【题型】解答题　【知识点】解析几何　【难度】hard
如图 1，曲线 \(\Gamma\) 是 \(\dfrac{x^2}{4} + \dfrac{y^2}{b^2} = 1(y \ge 0)\) 与 \(\dfrac{y^2}{b^2} - \dfrac{x^2}{4} = 1(y \ge 0)\) 组合的.

\vspace{0.5em}

(1) \(\dfrac{x^2}{4} + \dfrac{y^2}{b^2} = 1(y \ge 0)\) 过点 \(\left(-1, \dfrac{3}{2}\right)\)，求 \(\dfrac{y^2}{b^2} - \dfrac{x^2}{4} = 1(y \ge 0)\) 的渐近线方程;

\vspace{0.5em}

(2) 若 \(b = \sqrt{2}\)，设 \(T(0,t)\)，\(t \in \left[-\dfrac{\sqrt{2}}{2}, 3\sqrt{2}\right]\)，曲线 \(\Gamma\) 上找一个点 \(Q\)，使得 \(|\overrightarrow{TQ}|\) 达到最小;

\vspace{0.5em}

(3) 若 \(b = 1\)，如图 2，存在过点 \(P(0,1)\) 的两条直线 \(l_1, l_2\) 与曲线 \(\Gamma\) 的交点分别是点 \(A\)、点\(M\)、点 \(B\)、点 \(N\)，点 \(A\) 在第二象限，点 \(M\) 在第一象限. 是否存在非零实数 \(\lambda\) 使得 \(\overrightarrow{MN} = \lambda \overrightarrow{AB}\) 成立，请说明理由.

\vspace{1em}
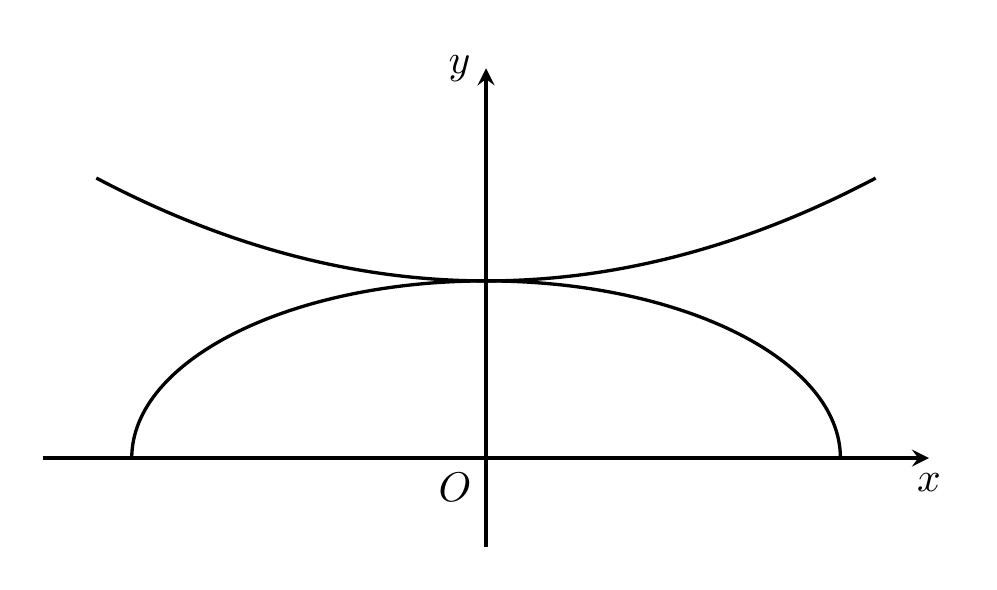
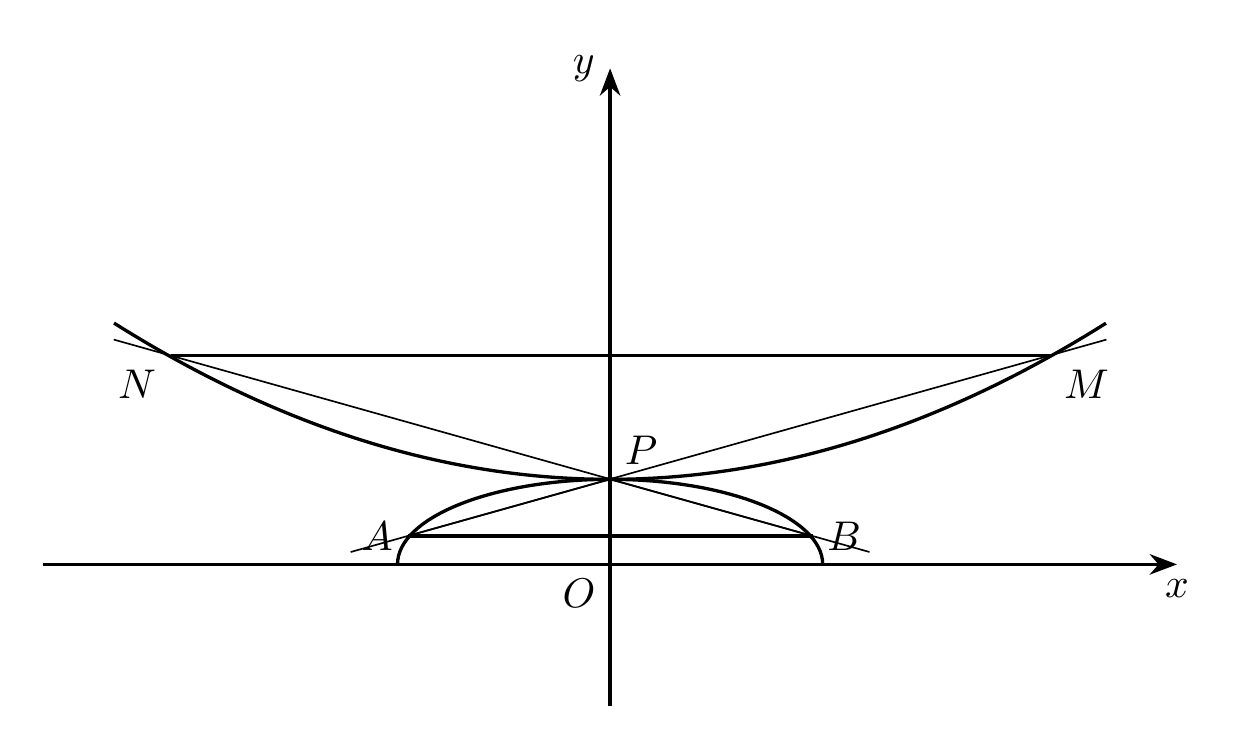
【解答】
\textbf{【答案】}
(1) \(y = \pm \dfrac{\sqrt{3}}{2}x\)

(2) \(Q\left(0, \sqrt{2}\right)\)

(3) 答案见解析，理由见解析

\vspace{1em}

\textbf{【分析】}
(1) 将点 \(\left(-1, \dfrac{3}{2}\right)\) 代入 \(\dfrac{x^2}{4} + \dfrac{y^2}{b^2} = 1\) 即可求出 \(b^2\)，再计算渐近线即可;

(2) 分 \(t \in \left[-\dfrac{\sqrt{2}}{2}, \sqrt{2}\right]\) 和 \(t \in \left(\sqrt{2}, 3\sqrt{2}\right]\) 两种情况，设点 \(Q\) 坐标，利用消元法将问题转化为求一元二次函数在区间上的最小值问题;

(3) 设直线 \(l_1\) 和直线 \(l_2\) 的方程，联立方程组求四个点的坐标，再化简 \(k_{AB} = k_{MN}\) 即可.

\vspace{1em}

\textbf{【详解】}

(1) 将点 \(\left(-1, \dfrac{3}{2}\right)\) 代入 \(\dfrac{x^2}{4} + \dfrac{y^2}{b^2} = 1\)，得 \(\dfrac{1}{4} + \dfrac{9}{4b^2} = 1\)，得 \(b^2 = 3\)，

所以 \(\dfrac{y^2}{3} - \dfrac{x^2}{4} = 1(y \ge 0)\)，渐近线方程：\(y = \pm \dfrac{\sqrt{3}}{2}x\).

\vspace{1em}

(2) 因 \(b = \sqrt{2}\)，则 \(\dfrac{x^2}{4} + \dfrac{y^2}{2} = 1(y \ge 0)\)，\(\dfrac{y^2}{2} - \dfrac{x^2}{4} = 1(y \ge 0)\)，

\textcircled{1}  当 \(t \in \left[-\dfrac{\sqrt{2}}{2}, \sqrt{2}\right]\) 时，\(|\overrightarrow{QT}|\) 取到最小值时，点 \(Q\) 一定在 \(\dfrac{x^2}{4} + \dfrac{y^2}{2} = 1(y \ge 0)\) 上，

设点 \(Q(x,y)\)，则 \(x^2 = 4\left(1 - \dfrac{y^2}{2}\right)(0 \le y \le \sqrt{2})\)，

则
\[
|\overrightarrow{TQ}| = \sqrt{x^2 + (y - t)^2} = \sqrt{4 - 2y^2 + y^2 - 2ty + t^2} = \sqrt{-(y + t)^2 + 4 + 2t^2}\ (0 \le y \le \sqrt{2}),
\]

当 \(t = -\dfrac{\sqrt{2}}{2}\) 时，则 \(y = 0\) 或 \(\sqrt{2}\) 时，\(|\overrightarrow{QT}|\) 取最小值 \(\dfrac{3\sqrt{2}}{2}\)，此时 \(Q(\pm 2, 0)\) 或 \(Q(0, \sqrt{2})\)，

当 \(-\dfrac{\sqrt{2}}{2} < t \le \sqrt{2}\) 时，当 \(y = \sqrt{2}\) 时，\(|\overrightarrow{QT}|\) 取最小值 \(\sqrt{2} - t\)，此时 \(Q(0, \sqrt{2})\);

\textcircled{2} 当 \(t \in \left(\sqrt{2}, 3\sqrt{2}\right]\) 时，\(|\overrightarrow{QT}|\) 取到最小值时，点 \(Q\) 一定在 \(\dfrac{y^2}{2} - \dfrac{x^2}{4} = 1(y \ge 0)\) 上，

设点 \(Q(x,y)\)，则 \(x^2 = 4\left(\dfrac{y^2}{2} - 1\right)(y \ge \sqrt{2})\)，

则
\[
|\overrightarrow{TQ}| = \sqrt{2y^2 - 4 + y^2 - 2ty + t^2} = \sqrt{3\left(y - \dfrac{t}{3}\right)^2 + \dfrac{2}{3}t^2 - 4}\ (y \ge \sqrt{2}),
\]

因 \(\sqrt{2} < t \le 3\sqrt{2}\)，则 \(\dfrac{\sqrt{2}}{3} < \dfrac{t}{3} \le \sqrt{2}\)，

故当 \(y = \sqrt{2}\) 时，\(|\overrightarrow{TQ}|\) 取最小值 \(t - \sqrt{2}\)，此时 \(Q(0, \sqrt{2})\).

综上可知，曲线 \(\Gamma\) 上存在点 \(Q(0, \sqrt{2})\)，使得 \(|\overrightarrow{TQ}|\) 达到最小.

\vspace{1em}

(3) 设 \(l_1: y = k_1x + 1\)，\(l_2: y = k_2x + 1\)，

设 \(A(x_1, y_1), B(x_2, y_2), M(x_3, y_3), N(x_4, y_4)\)，

由
\[
\begin{cases}
y = k_1x + 1 \\
\dfrac{x^2}{4} + y^2 = 1
\end{cases}
\]
得 \(x_1 = \dfrac{-8k_1}{4k_1^2 + 1}\left(0 < k_1 < \dfrac{1}{2}\right)\)，则 \(A\left(\dfrac{-8k_1}{4k_1^2 + 1}, \dfrac{-4k_1^2 + 1}{4k_1^2 + 1}\right)\)，

由
\[
\begin{cases}
y = k_2x + 1 \\
\dfrac{x^2}{4} + y^2 = 1
\end{cases}
\]
得 \(x_2 = \dfrac{-8k_2}{4k_2^2 + 1}\left(-\dfrac{1}{2} < k_2 < 0\right)\)，则 \(B\left(\dfrac{-8k_2}{4k_2^2 + 1}, \dfrac{-4k_2^2 + 1}{4k_2^2 + 1}\right)\)，

由
\[
\begin{cases}
y = k_1x + 1 \\
y^2 - \dfrac{x^2}{4} = 1
\end{cases}
\]
得 \(x_3 = \dfrac{-8k_1}{4k_1^2 - 1}\left(0 < k_1 < \dfrac{1}{2}\right)\)，则 \(M\left(\dfrac{-8k_1}{4k_1^2 - 1}, \dfrac{-4k_1^2 - 1}{4k_1^2 - 1}\right)\)，

由
\[
\begin{cases}
y = k_2x + 1 \\
y^2 - \dfrac{x^2}{4} = 1
\end{cases}
\]
得 \(x_4 = \dfrac{-8k_2}{4k_2^2 - 1}\left(-\dfrac{1}{2} < k_2 < 0\right)\)，则 \(N\left(\dfrac{-8k_2}{4k_2^2 - 1}, \dfrac{-4k_2^2 - 1}{4k_2^2 - 1}\right)\)，

则
\[
k_{AB} = \frac{\dfrac{-4k_1^2 + 1}{4k_1^2 + 1} - \dfrac{-4k_2^2 + 1}{4k_2^2 + 1}}{\dfrac{-8k_1}{4k_1^2 + 1} - \dfrac{-8k_2}{4k_2^2 + 1}}
= \frac{(-4k_1^2 + 1)(4k_2^2 + 1) - (-4k_2^2 + 1)(4k_1^2 + 1)}{(-8k_1)(4k_2^2 + 1) - (-8k_2)(4k_1^2 + 1)}
= \frac{k_2^2 - k_1^2}{(k_2 - k_1)(1 - 4k_1k_2)}
= \frac{k_1 + k_2}{1 - 4k_1k_2},
\]

同理可得，\(k_{MN} = \frac{k_1 + k_2}{1 + 4k_1k_2}\)，

若存在非零实数 \(\lambda\) 使得 \(\overrightarrow{MN} = \lambda \overrightarrow{AB}\) 成立，则 \(k_{AB} = k_{MN}\)，即
\[
\frac{k_1 + k_2}{1 - 4k_1k_2} = \frac{k_1 + k_2}{1 + 4k_1k_2},
\]

即 \(k_1k_2(k_1 + k_2) = 0\)，则 \(k_1 + k_2 = 0\) 或 \(k_1k_2 = 0\)，

若 \(k_1k_2 = 0\)，则 \(k_1 = 0\) 或 \(k_2 = 0\)，此时直线 \(l_1\) 或 \(l_2\) 的方程为 \(y = 1\)，不符合题意，

故当 \(k_1 + k_2 = 0\) 且 \(k_1, k_2\) 均不为零时，存在非零实数 \(\lambda\) 使得 \(\overrightarrow{MN} = \lambda \overrightarrow{AB}\) 成立.